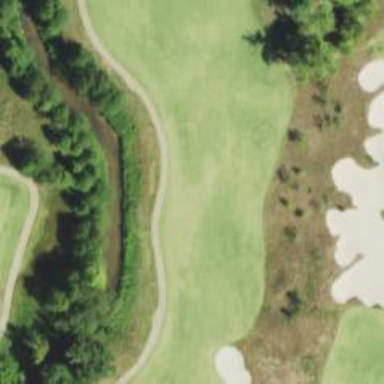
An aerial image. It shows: Service road used as golf cart path.